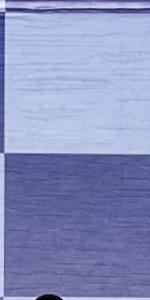
Label: Empty